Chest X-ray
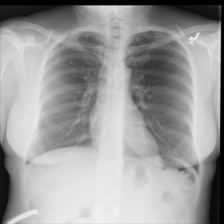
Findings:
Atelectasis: negative
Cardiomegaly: negative
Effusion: negative
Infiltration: negative
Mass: negative
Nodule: negative
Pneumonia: negative
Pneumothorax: negative
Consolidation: negative
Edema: negative
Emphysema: negative
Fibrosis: negative
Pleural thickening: positive
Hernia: negative